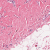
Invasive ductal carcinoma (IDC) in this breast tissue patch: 0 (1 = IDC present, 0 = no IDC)